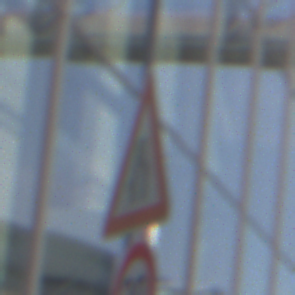
Verkehrszeichen: EinseitigVerengteFahrbahnRechts
Zusatzzeichen unten: Geschwindigkeit30
Umgebung: Outdoor, Urban
Tageszeit: MorningAfternoon
Wetter: PartlyCloudy
Licht: Natural
Jahreszeit: NotSpecified
Kontrast: HighContrast